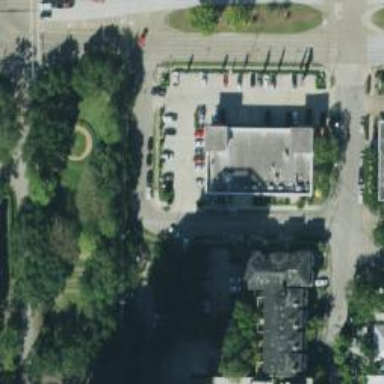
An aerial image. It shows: Parking space is available.